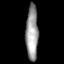
Tissue: prostate
Cell type: T cells
Senescence score: 0.2614
Nuclear area (px): 676
Mean DAPI intensity: 150.781